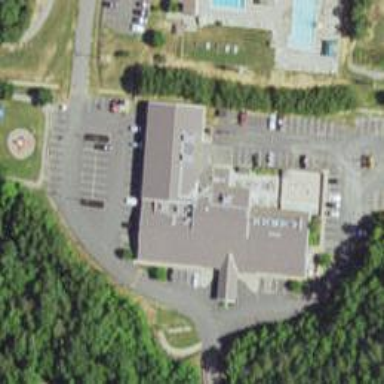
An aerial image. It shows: Clinic.